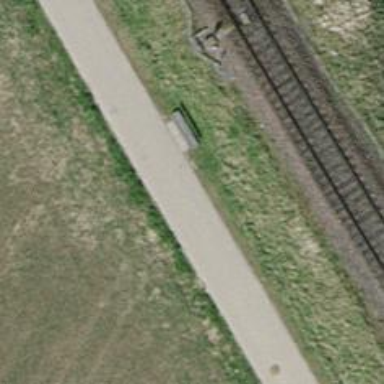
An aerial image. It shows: Brown bench.